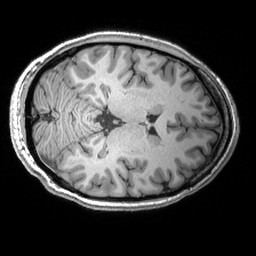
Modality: T1w
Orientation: axial
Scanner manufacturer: siemens
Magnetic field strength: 3 T
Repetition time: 2.53 s
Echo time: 0.00299 s